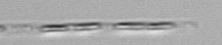
Label: Leptocylindrus